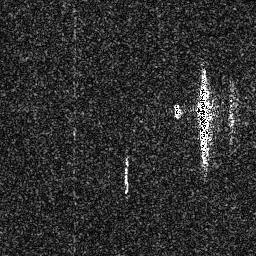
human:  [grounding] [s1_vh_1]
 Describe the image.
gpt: In the satellite image, there is  <ref>1 large ship </ref> <box>[[75, 26, 83, 66, 0]]</box> located at right.